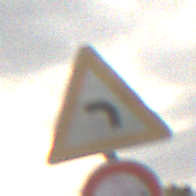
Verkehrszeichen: KurveLinks
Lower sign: Ueberholverbot
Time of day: MorningAfternoon
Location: Outdoor (Nature)
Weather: Overcast
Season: NotSpecified
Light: Natural